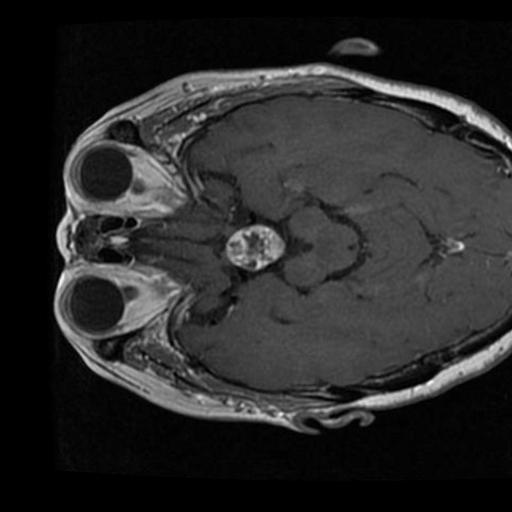
Label: brain_tumor